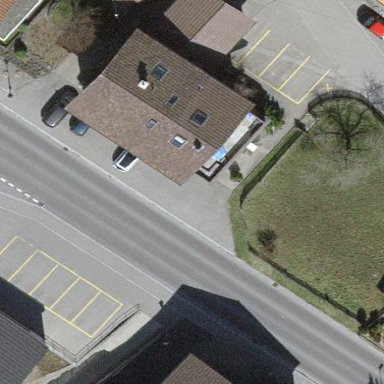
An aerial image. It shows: Beige building with gabled gray roof.